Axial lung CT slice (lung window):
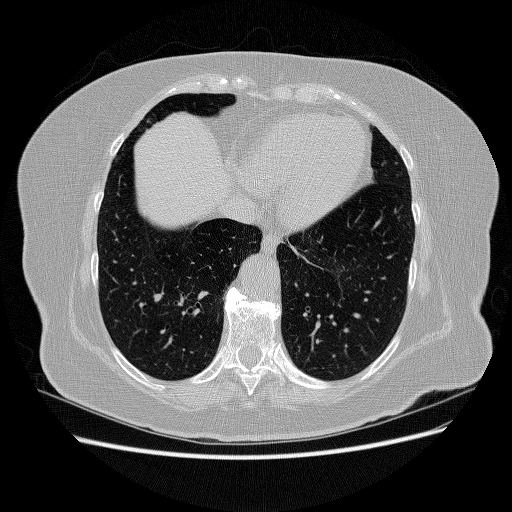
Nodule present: no